Brain MRI, t2w sequence, axial 2D slice.
Patient: age 51, sex F, weight 95 kg, height 1.95 m
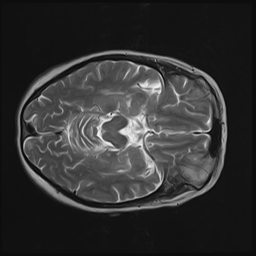